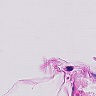
Metastatic tissue present: no